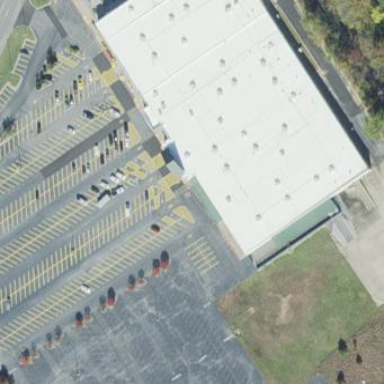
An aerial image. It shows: Retail building.